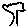
Label: tree